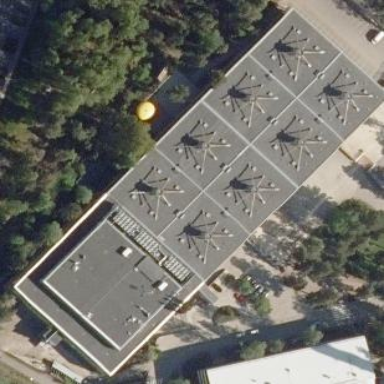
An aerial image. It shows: Industrial building with flat roof made of tar paper. It is used for civic purposes.